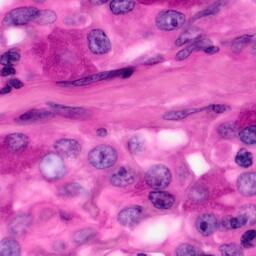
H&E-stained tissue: Pancreatic